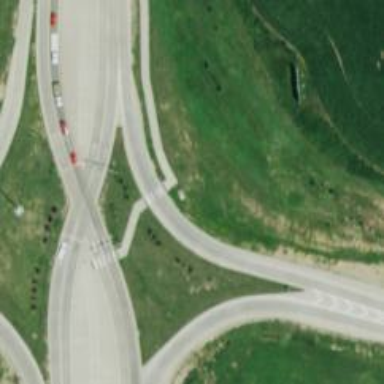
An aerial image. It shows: Motorway link at Diverging Diamond Interchange (DDI) junction.